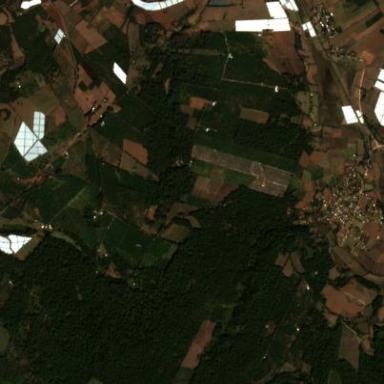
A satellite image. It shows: Orchard filled with beautiful avocado trees.